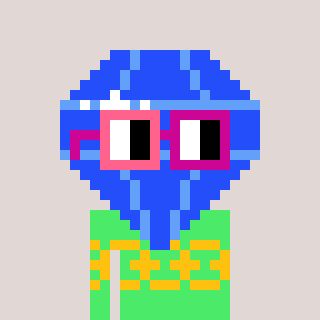
a pixel art character with square pink and red glasses, a blue diamond-shaped head and a teal-colored body on a warm background